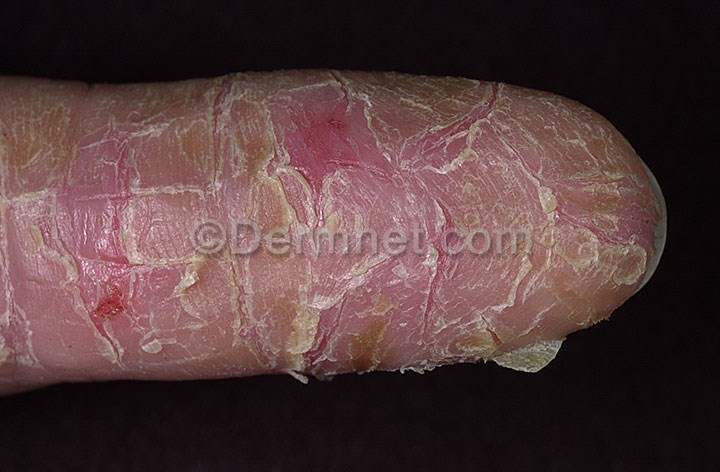
Disease: Eczema Photos